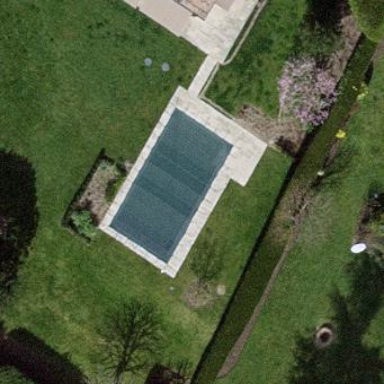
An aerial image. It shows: Swimming pool located in leisure land.